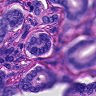
Metastatic tissue present: yes